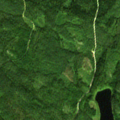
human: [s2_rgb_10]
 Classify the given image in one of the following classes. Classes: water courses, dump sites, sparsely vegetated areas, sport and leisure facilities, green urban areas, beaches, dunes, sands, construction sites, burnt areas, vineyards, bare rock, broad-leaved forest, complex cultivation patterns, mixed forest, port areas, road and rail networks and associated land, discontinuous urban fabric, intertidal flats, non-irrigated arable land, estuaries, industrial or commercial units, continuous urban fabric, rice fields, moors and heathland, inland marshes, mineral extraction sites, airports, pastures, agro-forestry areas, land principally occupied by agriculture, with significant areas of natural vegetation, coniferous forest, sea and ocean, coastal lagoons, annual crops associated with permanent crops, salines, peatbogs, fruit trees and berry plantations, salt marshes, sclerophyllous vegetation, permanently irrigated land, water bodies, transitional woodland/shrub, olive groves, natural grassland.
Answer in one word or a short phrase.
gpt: coniferous forest, mixed forest